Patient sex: F
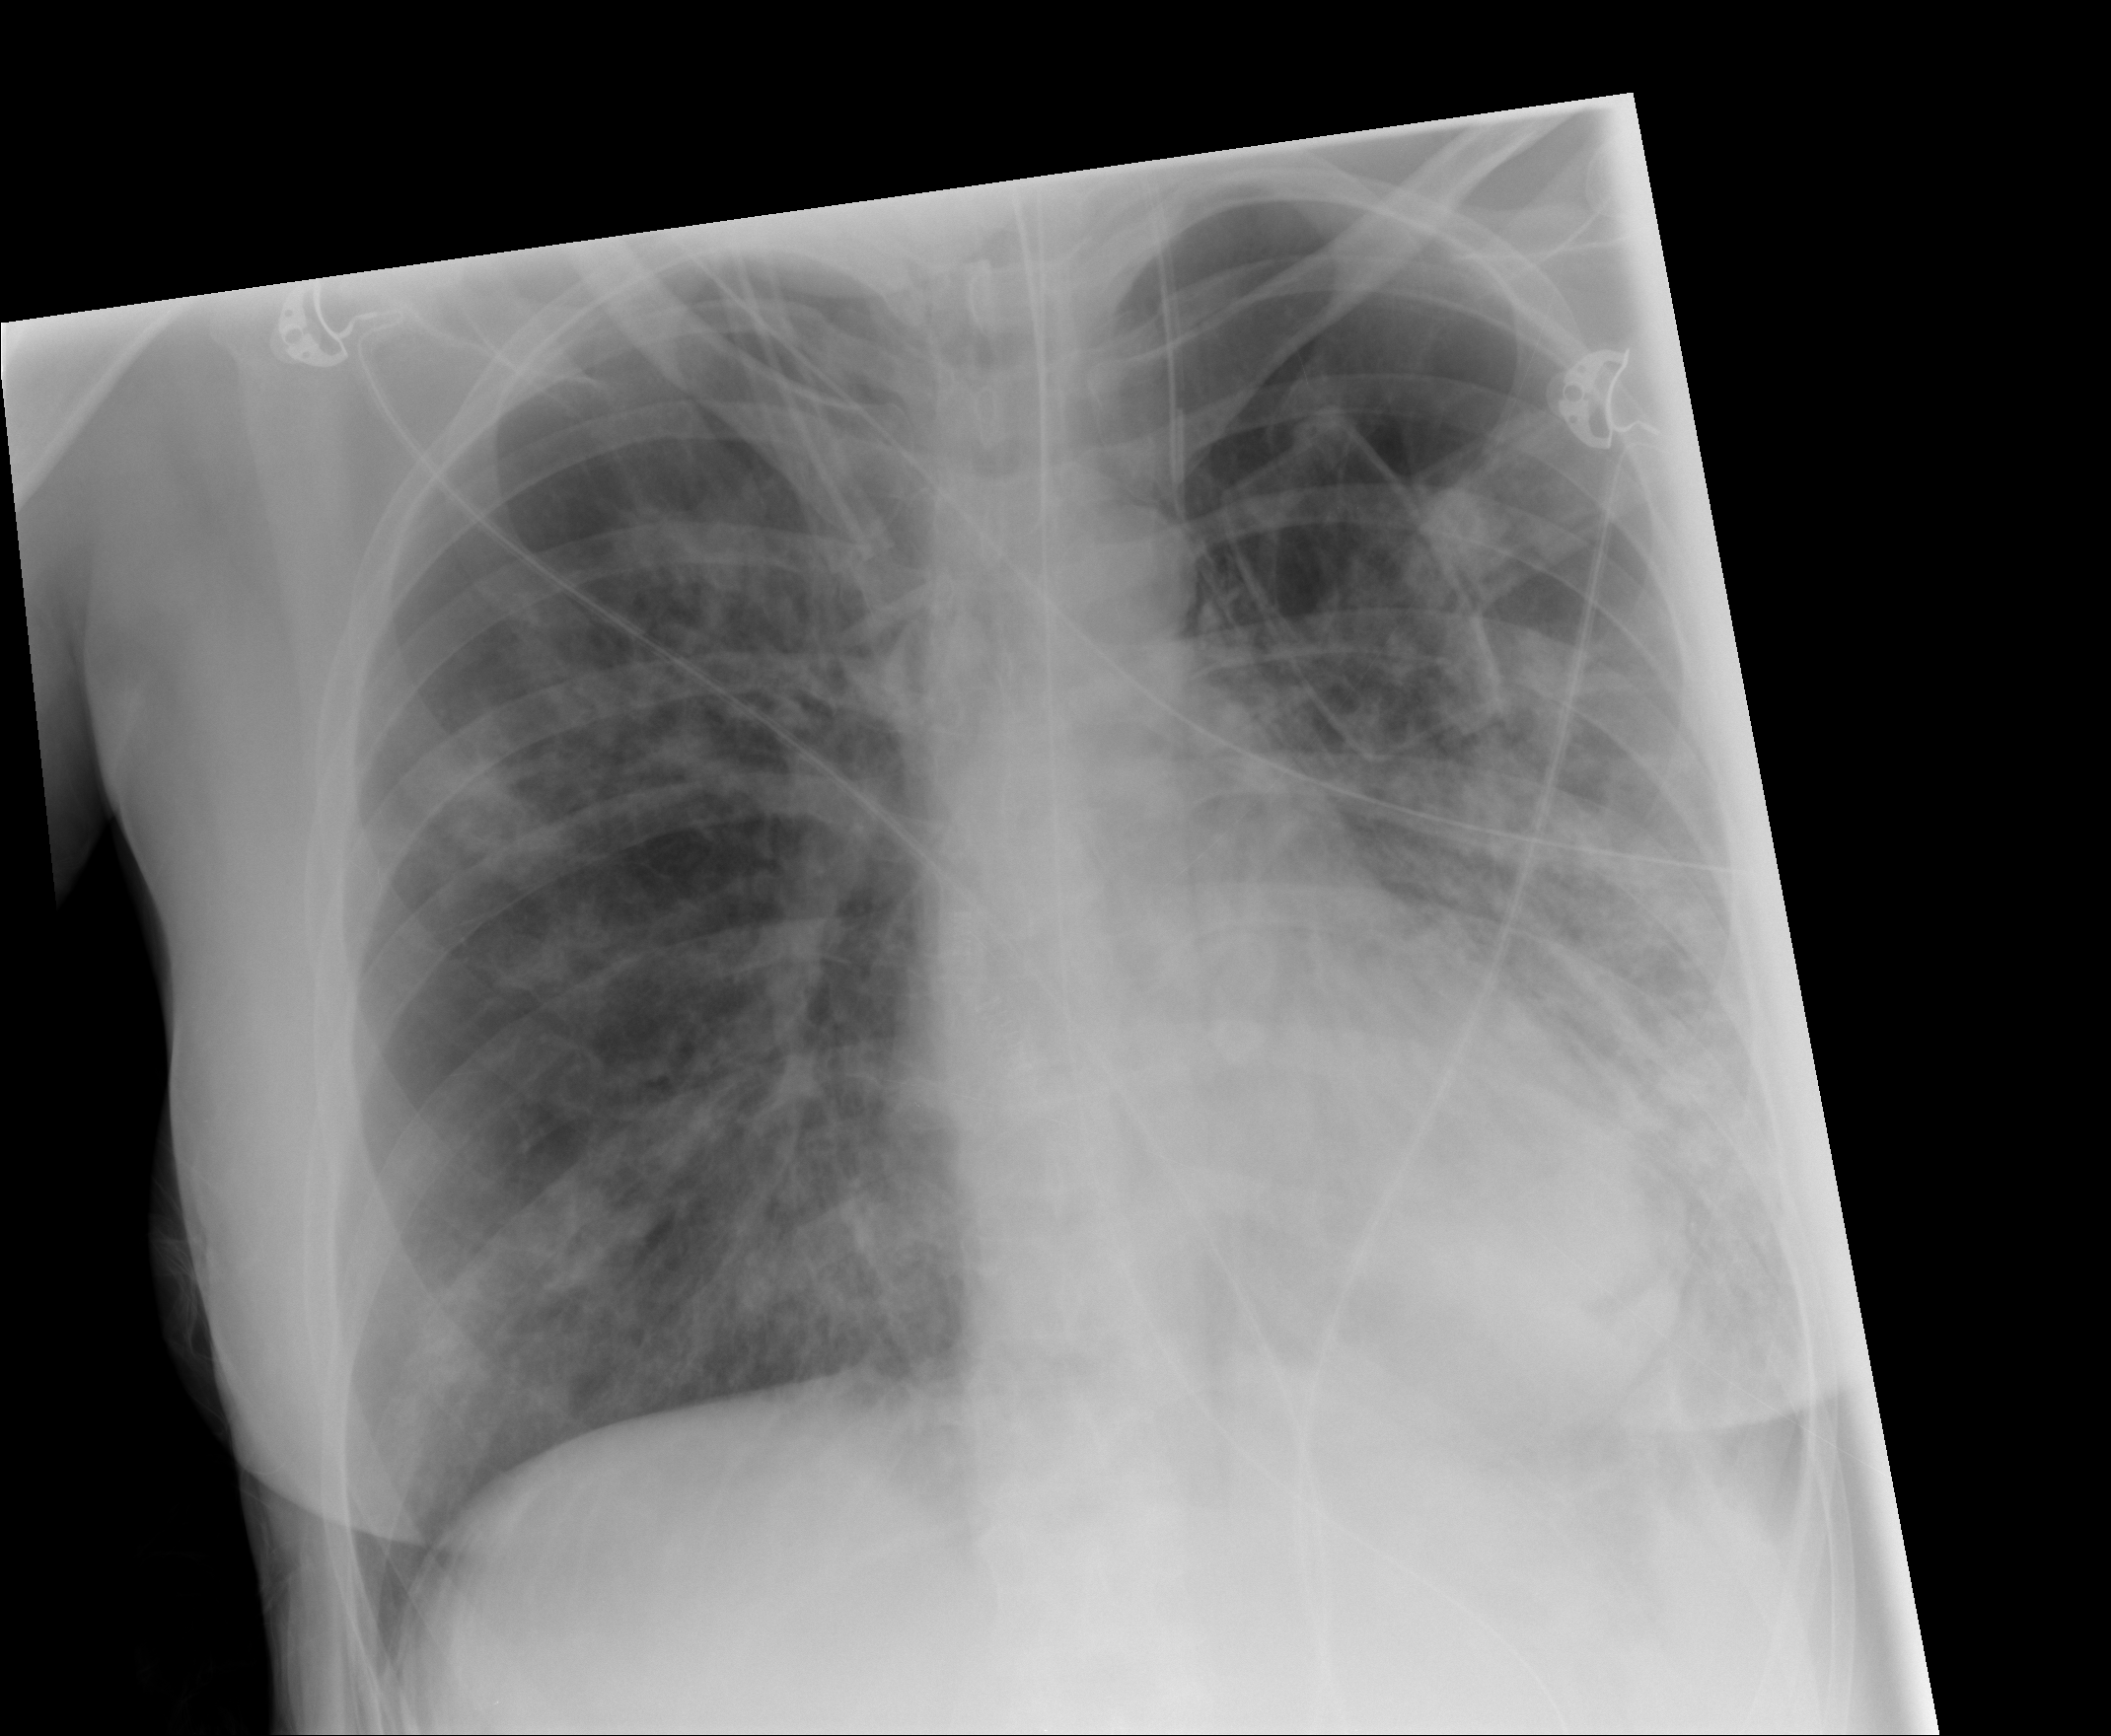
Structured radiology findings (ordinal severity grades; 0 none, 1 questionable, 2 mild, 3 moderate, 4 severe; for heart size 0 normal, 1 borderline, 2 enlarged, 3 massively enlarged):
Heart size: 1
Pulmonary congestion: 0
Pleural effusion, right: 0
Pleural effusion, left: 2
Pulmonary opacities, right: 3
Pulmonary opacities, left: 3
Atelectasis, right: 0
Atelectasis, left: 2